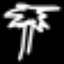
Label: palm tree